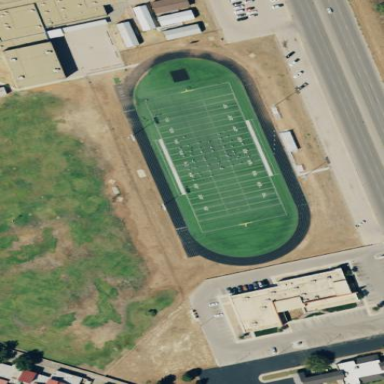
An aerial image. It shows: American football pitch for leisure and sport activities.